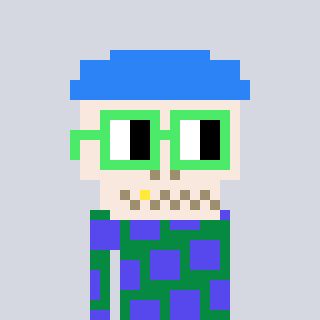
a pixel art character with square light green glasses, a skeleton-hat-shaped head and a green-colored body on a cool background